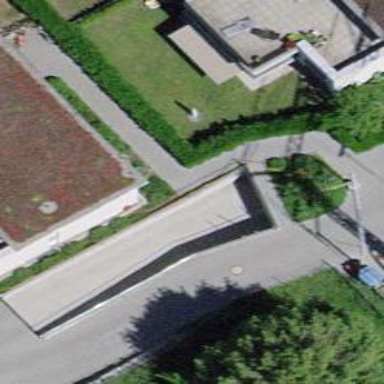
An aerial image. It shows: Parking entrance.